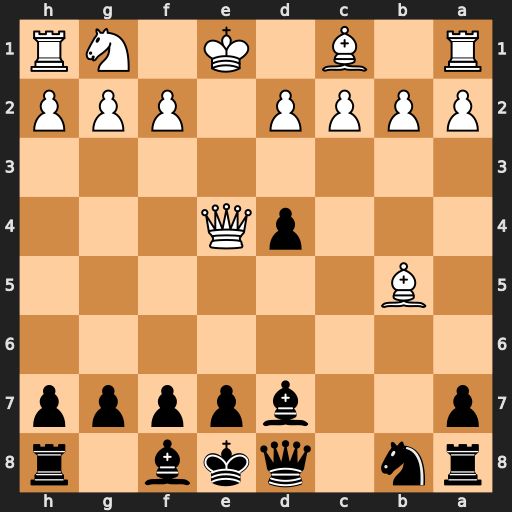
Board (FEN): rn1qkb1r/p2bpppp/8/1B6/3pQ3/8/PPPP1PPP/R1B1K1NR
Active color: b
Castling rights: KQkq
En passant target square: -
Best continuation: Bxb5 Qxa8 Bc6 Qxa7 Bxg2